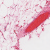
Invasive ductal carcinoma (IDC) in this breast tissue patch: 0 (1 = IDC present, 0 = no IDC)